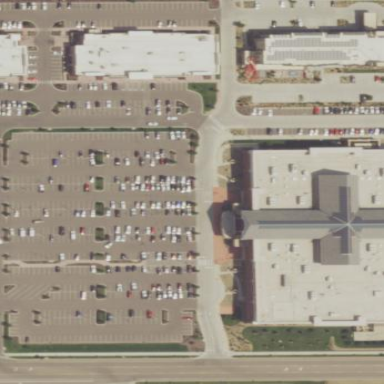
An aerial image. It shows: Retail building.